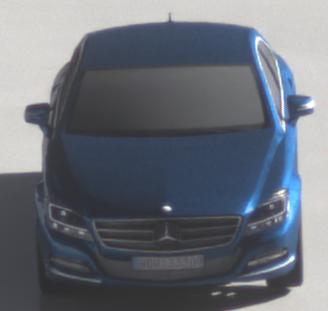
Make: Mercedes-Benz
Model: CLS Coupé 350
Detailed model: CLS-Class (218) Coupé
Model produced from: 2011/01
Model produced until: 2014/07
Doors: 4
Color: blue
Road condition: wet road
Daytime: morning or afternoon
Contrast: high contrast